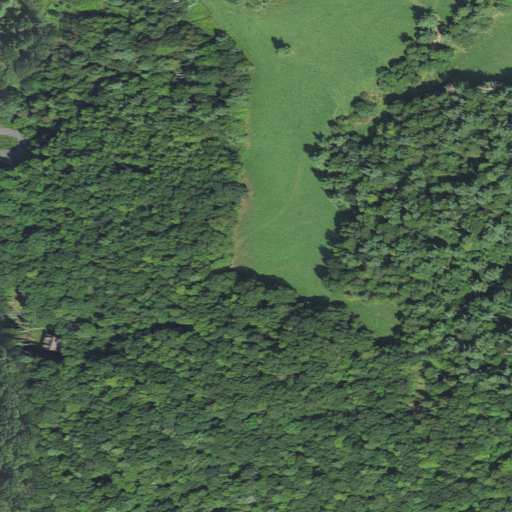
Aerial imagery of ridge(s) in North Carolina named Wilson Ridge containing deciduous forest, mixed forest, grassland, pasture, and open development